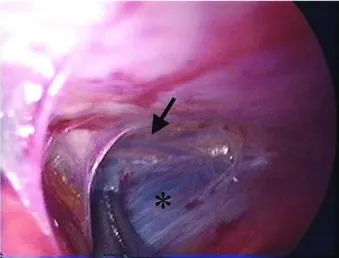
Intraoperative view of the same patient shown in Fig 1. (c) The left pleura (*) and internal thoracic vessels ( ). Sufficient tissues were left in place to protect the internal thoracic vessels from damage.
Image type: endoscopy (arthroscopy)